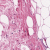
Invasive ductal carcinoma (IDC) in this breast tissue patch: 0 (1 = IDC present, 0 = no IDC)